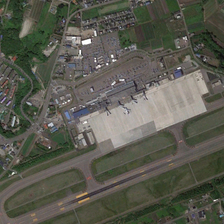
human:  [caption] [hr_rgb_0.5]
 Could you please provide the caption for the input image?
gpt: a plane is in an airport near many buildings and farmlands .

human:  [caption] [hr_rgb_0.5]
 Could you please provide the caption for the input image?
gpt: a plane is in an airport near many buildings and farmlands .

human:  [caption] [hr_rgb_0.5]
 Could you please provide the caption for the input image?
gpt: a plane is in an airport near many buildings and farmlands .

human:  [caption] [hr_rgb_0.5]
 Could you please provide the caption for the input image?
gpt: a plane is in an airport near many buildings and farmlands .

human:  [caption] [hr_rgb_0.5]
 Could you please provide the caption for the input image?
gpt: a plane is in an airport near many buildings and farmlands .